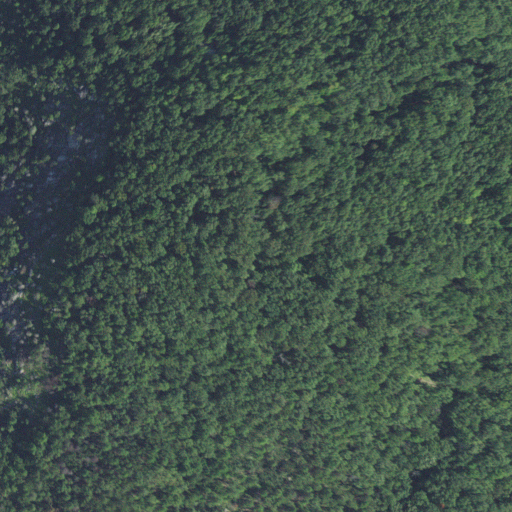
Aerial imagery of mountain in North Carolina named Cedar Knob containing deciduous forest and mixed forest